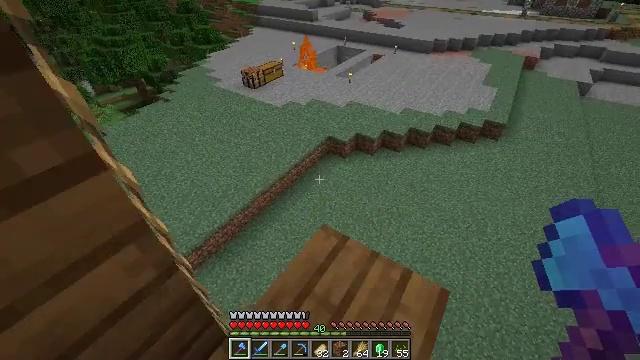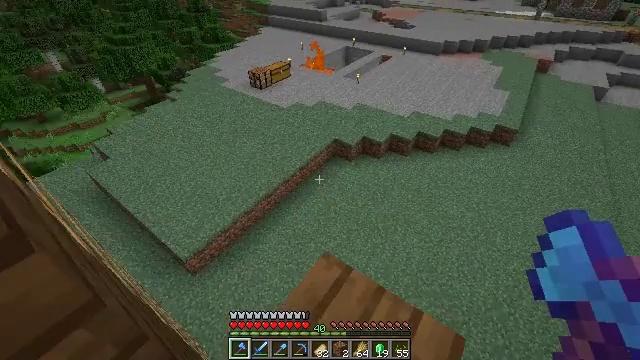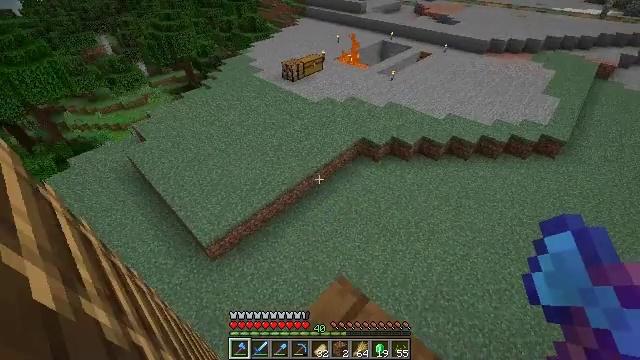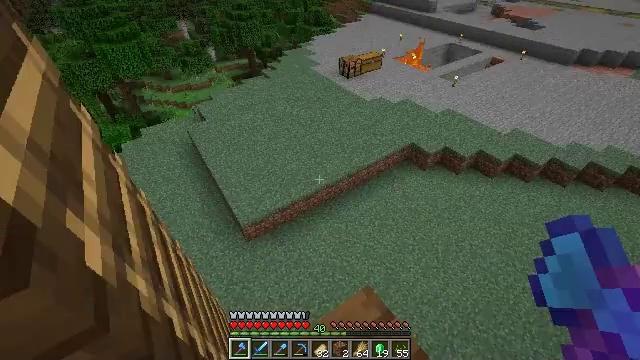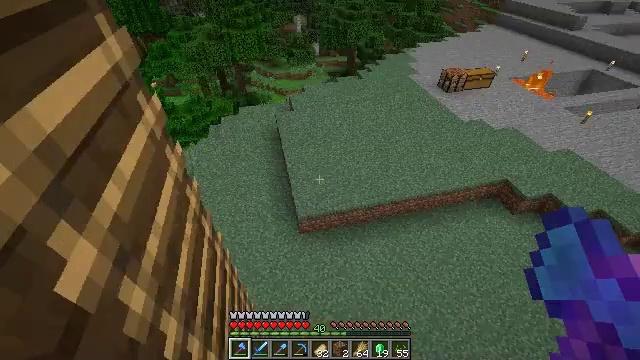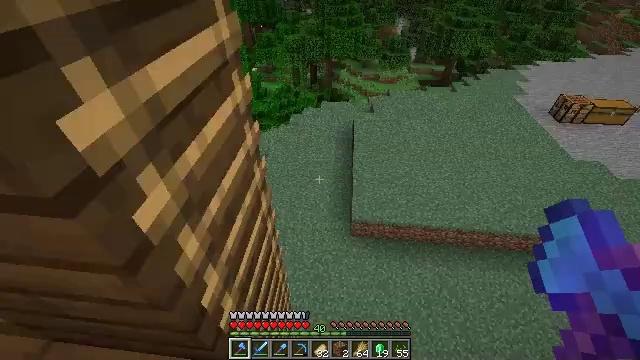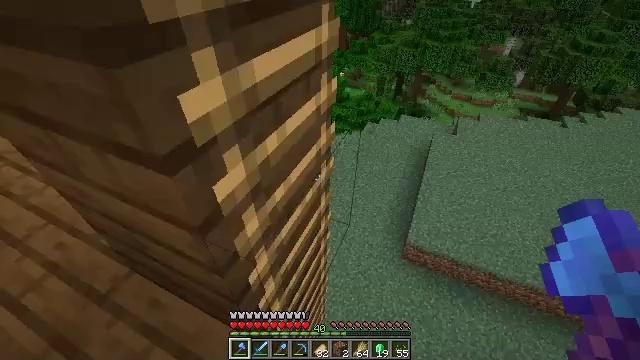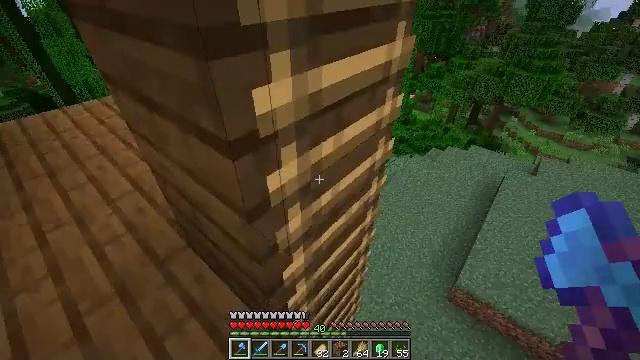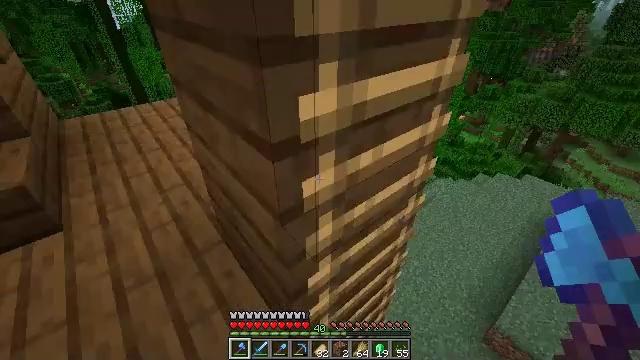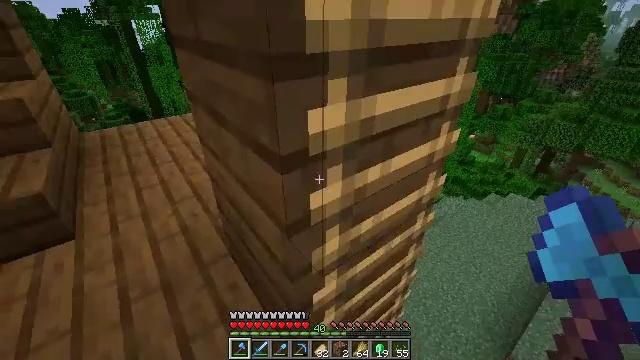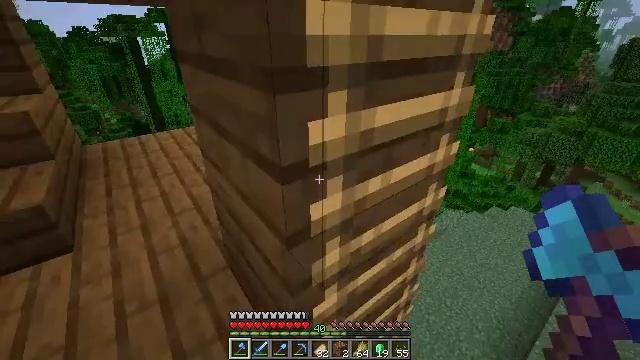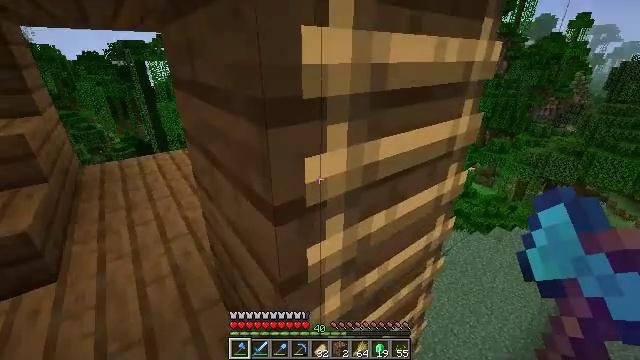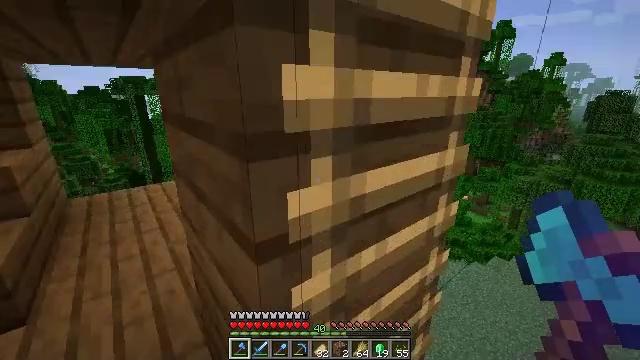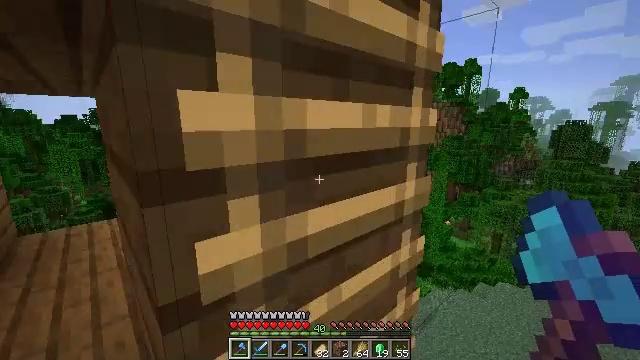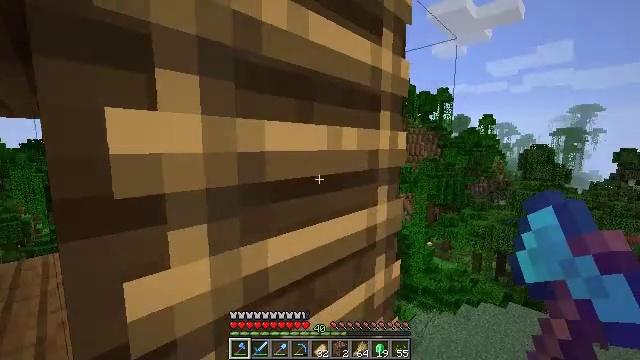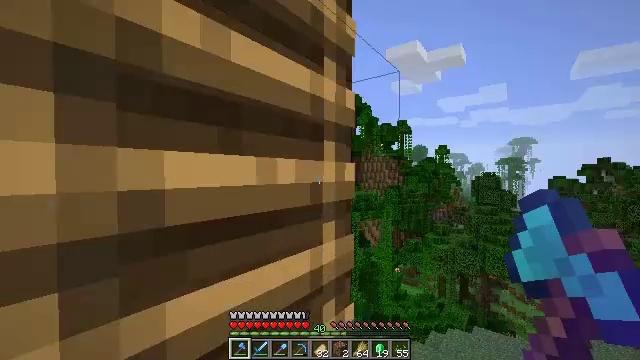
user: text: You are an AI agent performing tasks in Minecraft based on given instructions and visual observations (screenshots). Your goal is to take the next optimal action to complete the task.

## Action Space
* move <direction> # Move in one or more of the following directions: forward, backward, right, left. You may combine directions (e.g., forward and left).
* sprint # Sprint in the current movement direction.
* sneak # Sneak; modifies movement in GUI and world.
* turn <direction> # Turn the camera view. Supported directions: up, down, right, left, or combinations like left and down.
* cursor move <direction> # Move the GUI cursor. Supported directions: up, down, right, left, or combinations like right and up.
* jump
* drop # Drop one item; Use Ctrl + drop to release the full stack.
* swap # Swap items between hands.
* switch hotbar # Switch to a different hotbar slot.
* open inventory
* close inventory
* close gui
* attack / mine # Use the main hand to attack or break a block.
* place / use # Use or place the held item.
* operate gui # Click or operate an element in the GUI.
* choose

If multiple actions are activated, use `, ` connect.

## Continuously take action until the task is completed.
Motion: motion action
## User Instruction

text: Produce a diamond hoe at the crafting table.
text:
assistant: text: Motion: move forward, turn left
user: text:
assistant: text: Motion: move forward, turn left and down
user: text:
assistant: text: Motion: move forward, turn left
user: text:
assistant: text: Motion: turn left
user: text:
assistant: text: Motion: turn left
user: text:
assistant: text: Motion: turn left and up
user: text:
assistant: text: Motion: turn left and up
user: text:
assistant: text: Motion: turn left and up
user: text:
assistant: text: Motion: turn left and up
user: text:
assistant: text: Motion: turn up
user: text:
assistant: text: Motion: move forward, turn up
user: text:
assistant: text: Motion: move forward, turn right and up
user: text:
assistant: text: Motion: move forward, turn right and up
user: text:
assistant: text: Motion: move forward, turn right and up
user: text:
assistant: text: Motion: turn right and up
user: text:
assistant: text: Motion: turn right and up
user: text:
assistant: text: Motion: no_op
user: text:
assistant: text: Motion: turn right and up
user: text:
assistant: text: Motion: no_op
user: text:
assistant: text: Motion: no_op
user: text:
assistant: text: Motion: turn left and up
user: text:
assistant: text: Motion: turn left and up
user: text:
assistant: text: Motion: turn left and up
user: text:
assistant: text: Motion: move forward, turn left and up
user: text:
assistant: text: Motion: move forward, turn left and up
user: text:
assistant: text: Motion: move forward, turn up
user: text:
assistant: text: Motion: move forward, turn up
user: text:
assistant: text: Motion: move forward, turn up, jump
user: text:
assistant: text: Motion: move forward, turn left and up, jump
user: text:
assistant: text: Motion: move forward, turn left and up, jump